Question: I have a class like below:
'''
public class Poligon {
public static void main(String[] args) {
try {
Context ctx = new InitialContext();
ConnectionFactory connectionFactory = (ConnectionFactory) ctx.lookup("jms/javaee7/ConnectionFactory");
Destination destination = (Destination) ctx.lookup("jms/javaee7/Topic");
JMSContext context = connectionFactory.createContext();
OrderDTO order = context.createConsumer(destination).receiveBody(OrderDTO.class);
System.out.println("Order received: " + order);
} catch (NamingException ex) {
Logger.getLogger(Poligon.class.getName()).log(Level.SEVERE, null, ex);
}
}
}
'''
I would like to get the InitialContext() form the server (glassfish) running on localhost, but I get the below error:
'''
SEVERE: null
javax.naming.NoInitialContextException: Need to specify class name in environment or system property, or as an applet parameter, or in an application resource file:
java.naming.factory.initial
at javax.naming.spi.NamingManager.getInitialContext(NamingManager.java:662)
at javax.naming.InitialContext.getDefaultInitCtx(InitialContext.java:307)
at javax.naming.InitialContext.getURLOrDefaultInitCtx(InitialContext.java:344)
at javax.naming.InitialContext.lookup(InitialContext.java:411)
at poligon.Poligon.main(Poligon.java:29)
'''
I know I have to create ldap realm on glassfish and add the below code (? - dont know the exact values) to my class:
'''
Hashtable env = new Hashtable();
env.put(Context.INITIAL_CONTEXT_FACTORY,
"?");
env.put(Context.PROVIDER_URL, "?");
env.put(Context.SECURITY_PRINCIPAL, "?");
env.put(Context.SECURITY_CREDENTIALS, "?");
Context ctx = new InitialContext(env);
'''
My problem is that I dont know what values should be at:
'''
Context.INITIAL_CONTEXT_FACTORY
Context.PROVIDER_URL (I want it on localhost)
Context.SECURITY_PRINCIPAL
Context.SECURITY_CREDENTIALS
'''
And I dont know how I should configure glassfish server?

maven dependencies
'''
<dependency>
<groupId>org.glassfish.main.extras</groupId>
<artifactId>glassfish-embedded-all</artifactId>
<version>4.0</version>
<scope>provided</scope>
</dependency>
<dependency>
<groupId>org.glassfish.main.appclient.client</groupId>
<artifactId>gf-client</artifactId>
<version>3.1.2.2</version>
</dependency>
'''
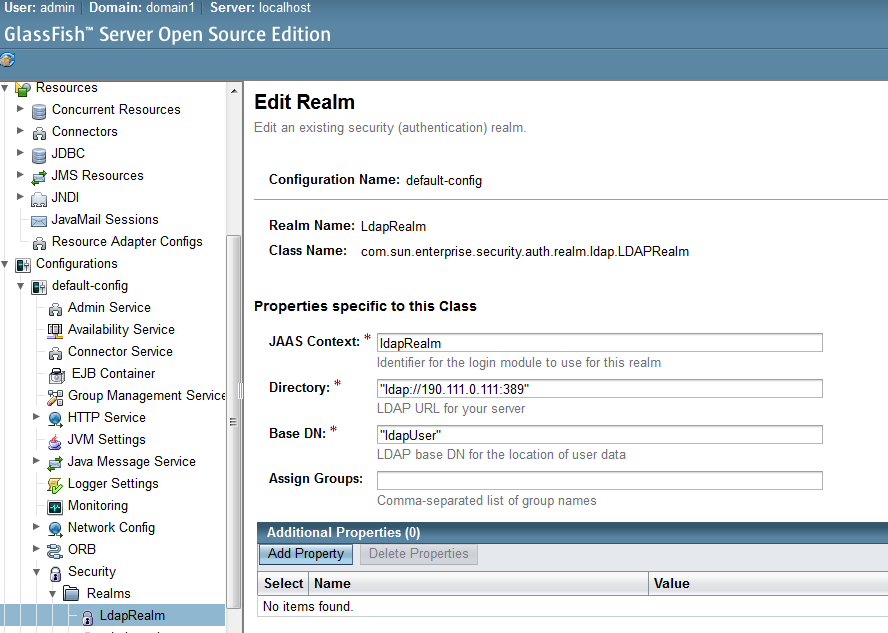
Answer: In order to use JNDI you need to specify the 'java.naming.factory.initial' somehow, just like the error message says.
There are multiple ways of doing this:
You could specify it as a system property in Glassfish, through 'server (Admin server)' -> 'Properties'
Alternatively, you could specify it in a HashTable and pass it to the constructor of 'InitialContext':
'''
Hashtable env = new Hashtable();
env.put(Context.INITIAL_CONTEXT_FACTORY,
"com.sun.enterprise.naming.SerialInitContextFactory");
Context ctx = new InitialContext(env);
'''
If you use Spring you could also do this:
'''
<bean id="myJndiTemplate" class="org.springframework.jndi.JndiTemplate">
<property name="environment">
<props>
<prop key="java.naming.factory.initial">com.sun.enterprise.naming.SerialInitContextFactory</prop>
<prop key="java.naming.factory.url.pkgs">com.sun.enterprise.naming</prop>
<prop key="java.naming.factory.state">com.sun.corba.ee.impl.presentation.rmi.JNDIStateFactoryImpl</prop>
</props>
</property>
</bean>
'''
See <URL> for more information.
As far as the actual values go, the Spring config above is what we actually use with 'Glassfish'. We do not specify provider url or credentials..
I don't think this is really connected to creating an ldap-realm, Glassfish might use JNDI to lookup the realm though.
Edit:
I think I might understand what the problem is, you are trying to access remote classes from a client. With this assumption, you can use Spring to do this, with JndiTemplate. Assuming that the server makes available the correct EJB-classes, do this on the client side:
Create a bean for JndiTemplate:
'''
<bean id="myJndiTemplate" class="org.springframework.jndi.JndiTemplate">
<property name="environment">
<props>
<prop key="java.naming.factory.initial">com.sun.enterprise.naming.SerialInitContextFactory</prop>
<prop key="org.omg.CORBA.ORBInitialHost">${servername}</prop>
<prop key="org.omg.CORBA.ORBInitialPort">${jndiport}</prop>
</props>
</property>
</bean>
'''
You can then use this bean to lookup stuff on the server. If you want to take it a step further, and call your own remote EJB-classes, you could also do this:
'''
<bean id="ejbProxy"
class="org.springframework.ejb.access.SimpleRemoteStatelessSessionProxyFactoryBean"
abstract="true">
<property name="refreshHomeOnConnectFailure" value="true"/>
<property name="cacheHome" value="true"/>
<property name="lookupHomeOnStartup" value="true"/>
<property name="resourceRef" value="false"/>
<property name="jndiTemplate" ref="mySpringTemplate"/>
</bean>
'''
And then define beans as:
'''
<bean id="someRemoteService" parent="ejbProxy">
<property name="jndiName"
value="com.company.service.MyRemoteService"/>
<property name="businessInterface"
value="com.company.service.MyRemoteService"/>
</bean>
'''
You can inject this like a regular bean, any calls to it will be made to the server.